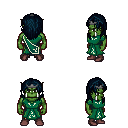
a pixel art fantasy rpg character, male body template, orc, green skin, sash dress, gold greaves, raven long hairstyle, iron tiara, maroon shoes, four views (front, back, left, right), 2x2 character sprite sheet, small pixel art, hard edges, no anti-aliasing